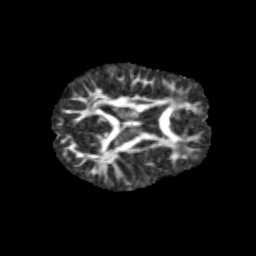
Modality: FA
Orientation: axial
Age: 9
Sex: male
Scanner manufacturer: siemens
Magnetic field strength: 3 T
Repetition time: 3.8 s
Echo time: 0.07 s